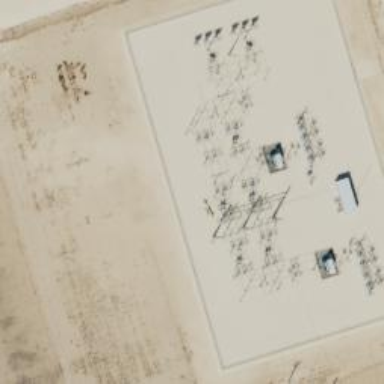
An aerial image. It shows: Switch used for power control.